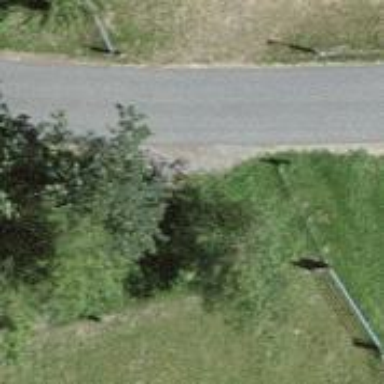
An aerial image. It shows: Bench for seating.